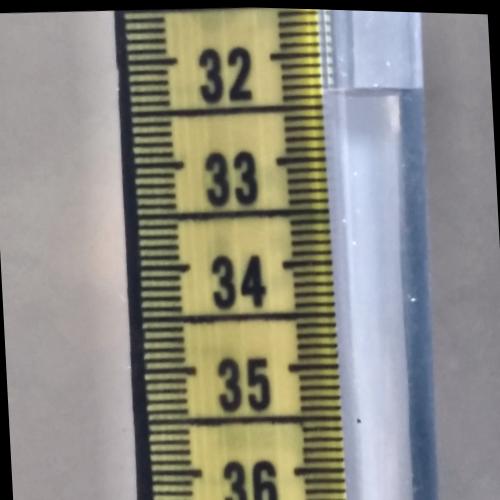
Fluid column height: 32.4 cm